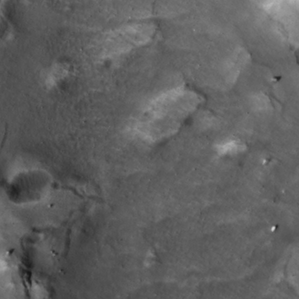
Label: non_frost